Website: home-depot
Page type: store-pickup
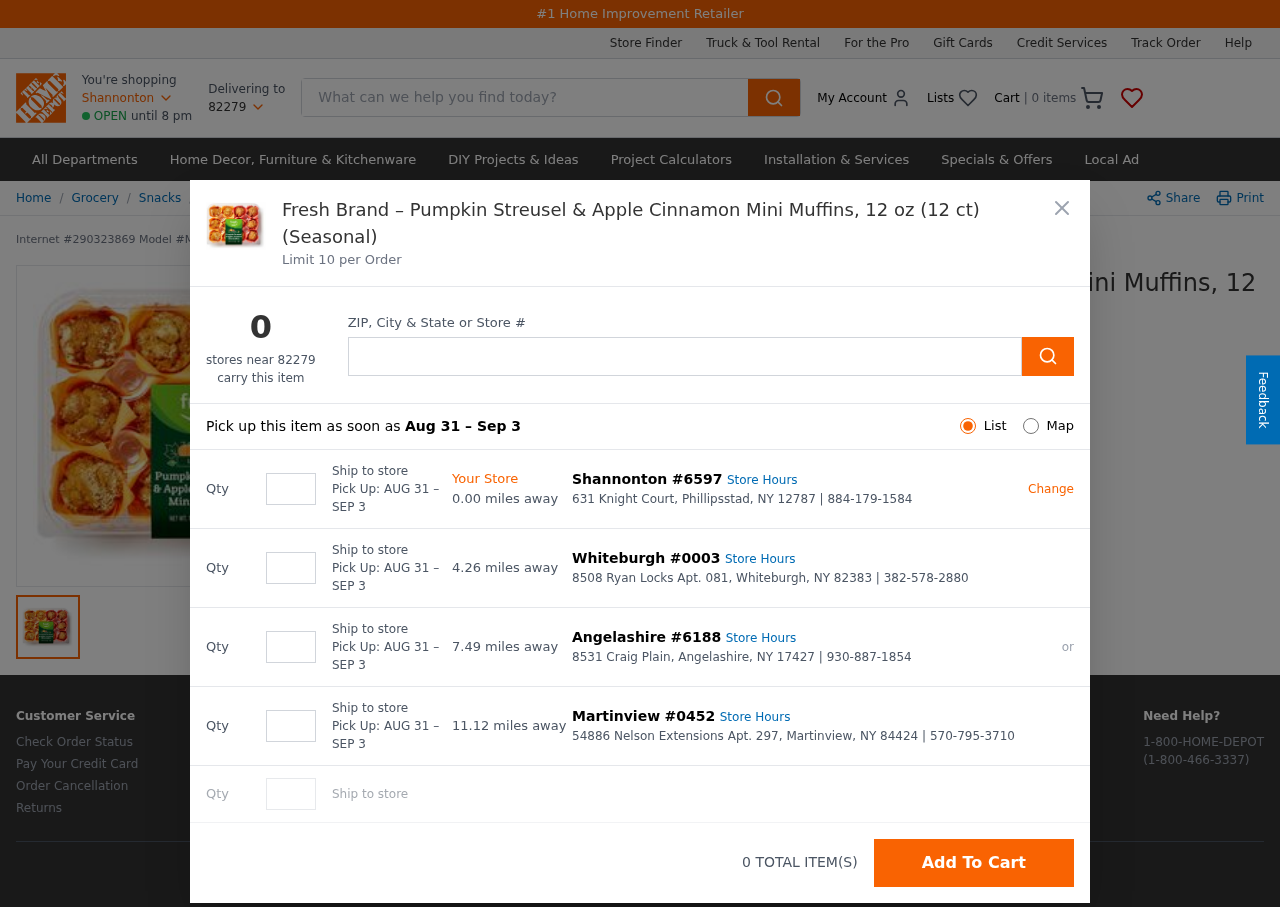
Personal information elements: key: PII_CITY
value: Shannonton
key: PII_LOCATION1_CITY_STATE_ZIP
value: Phillipsstad, NY 12787
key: PII_LOCATION1_STREET
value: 631 Knight Court
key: PII_LOCATION2_CITY
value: Whiteburgh
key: PII_LOCATION2_CITY_STATE_ZIP
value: Whiteburgh, NY 82383
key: PII_LOCATION2_STREET
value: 8508 Ryan Locks Apt. 081
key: PII_LOCATION3_CITY
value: Angelashire
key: PII_LOCATION3_CITY_STATE_ZIP
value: Angelashire, NY 17427
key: PII_LOCATION3_STREET
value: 8531 Craig Plain
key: PII_LOCATION4_CITY
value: Martinview
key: PII_LOCATION4_CITY_STATE_ZIP
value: Martinview, NY 84424
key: PII_LOCATION4_STREET
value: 54886 Nelson Extensions Apt. 297
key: PII_POSTCODE
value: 82279
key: PII_LOCATION1_PHONE
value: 884-179-1584
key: PII_LOCATION2_PHONE
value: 382-578-2880
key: PII_LOCATION3_PHONE
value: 930-887-1854
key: PII_LOCATION4_PHONE
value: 570-795-3710
Product elements: key: PRODUCT1_BREADCRUMB
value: Grocery
Snacks
Bakery
Muffins
Mini Muffins
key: PRODUCT1_NAME
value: Fresh Brand – Pumpkin Streusel & Apple Cinnamon Mini Muffins, 12 oz (12 ct) (Seasonal)
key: PRODUCT_INTERNET_NUMBER
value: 290323869
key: PRODUCT_MODEL_NUMBER
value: MW_OHW493675
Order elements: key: ORDER_NUM_ITEMS
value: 0
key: ORDER_PICKUP_DATE_RANGE
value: AUG 31 – SEP 3
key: ORDER_PICKUP_DATE_RANGE
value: Aug 31 – Sep 3
Search elements: key: HEADER_SEARCH
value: What can we help you find today?
Other elements: key: STORE1_DISTANCE
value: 0.00
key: STORE1_NUMBER
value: #6597
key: STORE2_DISTANCE
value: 4.26
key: STORE2_NUMBER
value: #0003
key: STORE3_DISTANCE
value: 7.49
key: STORE3_NUMBER
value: #6188
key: STORE4_DISTANCE
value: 11.12
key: STORE4_NUMBER
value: #0452